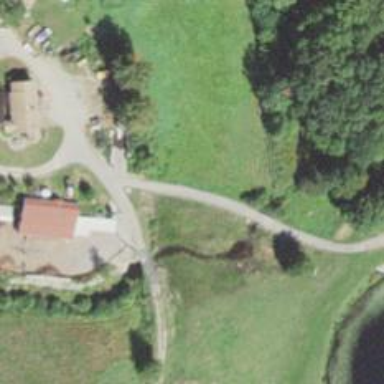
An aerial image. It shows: Residential driveway used as service road.